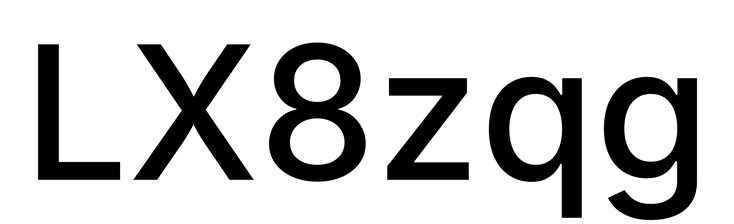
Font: Inter_Medium